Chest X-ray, AP view. Patient: 29 years old, sex F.
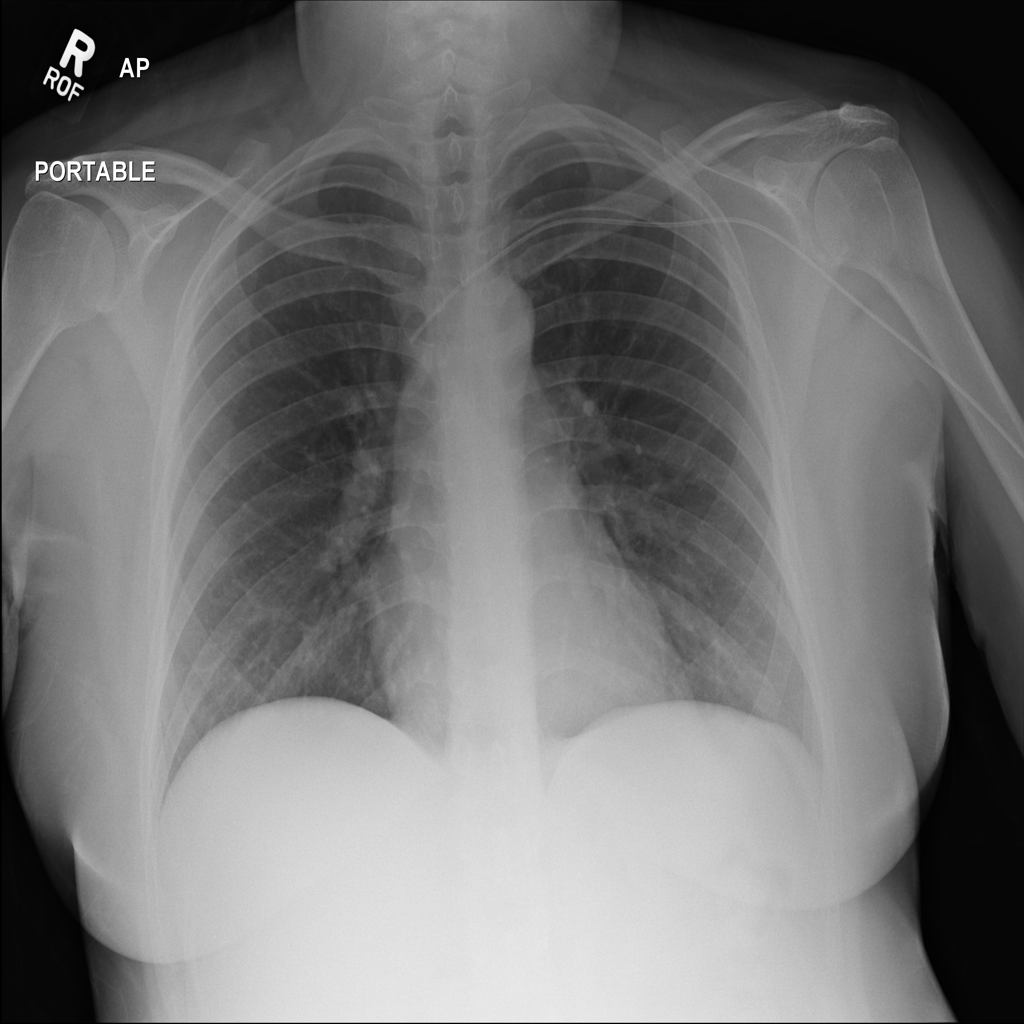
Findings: No Finding